Question: So technically it's not a UISwitch, but rather a UIView with a custom class that behaves just like a UISwitch (<URL>
I'm using this DCRoundSwitch on every row of a table. I want to get the indexPath of the row the DCRoundSwitch is on but it keeps returning null.
Here is how the DCRoundSwitch is configured (uses Value Changed):

Here's my togglePublic method:
'''
-(void)togglePublic:(UIControl *)button withEvent:(UIEvent *)event {
DCRoundSwitch *switch1 = (DCRoundSwitch *)button;
UITableViewCell *cell = (UITableViewCell *)switch1.superview;
NSIndexPath *indexPath = [self.tableview indexPathForCell:cell];
NSLog(@"PUBLICSWITCH PRESSED %@", indexPath);
//NSIndexPath * indexPath = [self.tableview indexPathForRowAtPoint:[[[event touchesForView: button] anyObject] locationInView: self.tableview]];
if ( indexPath == nil ){
return;
}
AHBContact *contact = [self.contacts[indexPath.section] allValues][0][indexPath.row];
NSLog(@"Public switch toggled for: %@", contact);
}
'''
As you can see, the indexPath returns nil as the if statement always returns the method before we get to the "Public switch toggled for:" log message.
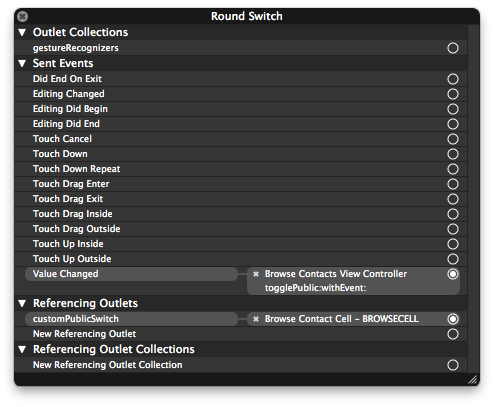
Answer: Make sure switch1.superview is actually returning the cell like you are assuming here.
Sometimes you will get odd layers of parent views that you did not expect.